Field crop: tomato
Growth stage: 1
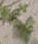
Species: portulaca